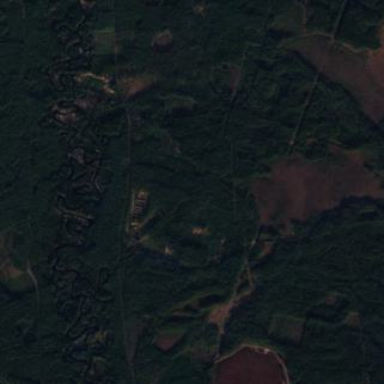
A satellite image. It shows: Bog wetland.